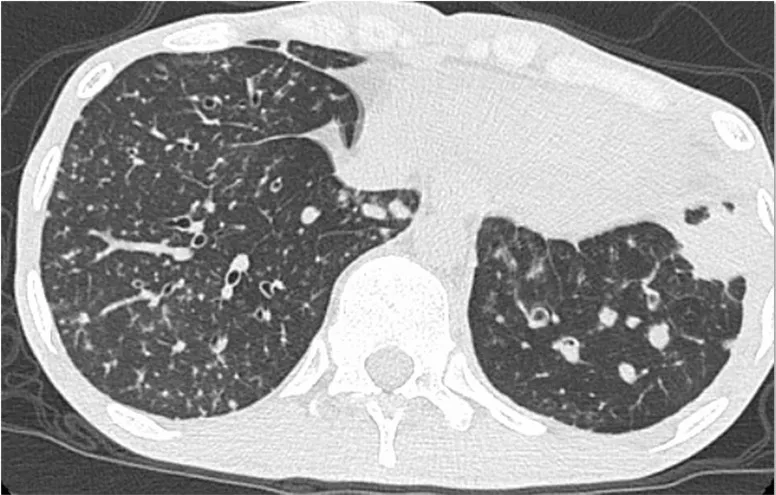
Chest computed tomography scan. Bronchiectasis and multiple granular shadows are randomly distributed in the bilateral lobes, and consolidation in the lower left lobe is present.
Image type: radiology (ct)